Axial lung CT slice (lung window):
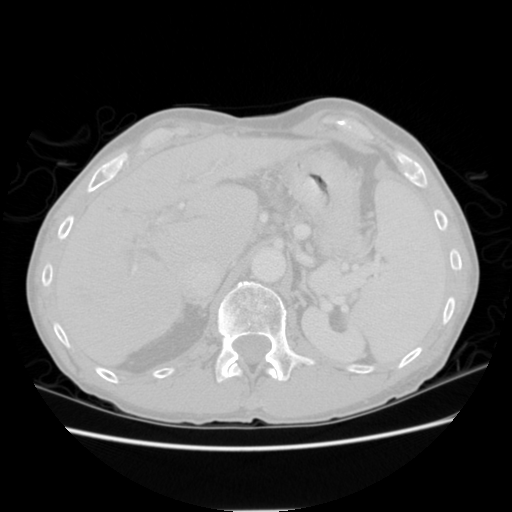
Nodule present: no